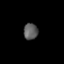
Tissue: prostate
Cell type: Myeloid cells
Senescence score: 0.7526
Nuclear area (px): 230
Mean DAPI intensity: 91.839